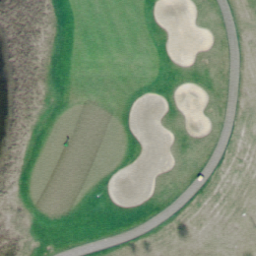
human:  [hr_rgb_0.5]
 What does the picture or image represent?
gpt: golf course